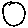
Label: circle